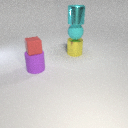
small red rubber cube in front of large cyan rubber sphere